Question: How to set max width of tooltip in primefaces?
'''
<p:tooltip for="#{c.id}_checkBox" value="#{c.tooltipText}"/>
'''

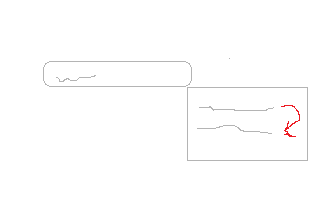
Answer: '''
<style type="text/css">
.ui-tooltip {
max-width: 400px;
white-space:pre-wrap;
}
</style>
'''